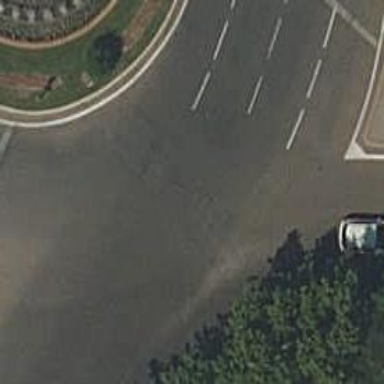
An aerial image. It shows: Primary highway intersecting roundabout.